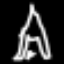
Label: The Eiffel Tower